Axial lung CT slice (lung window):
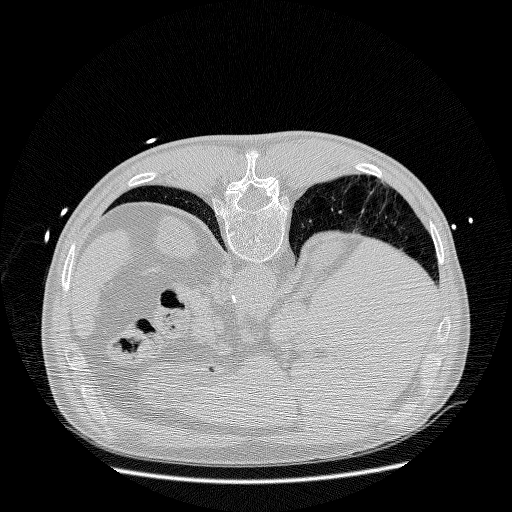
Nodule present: no